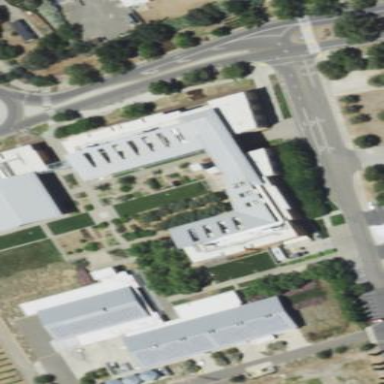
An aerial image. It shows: University building.